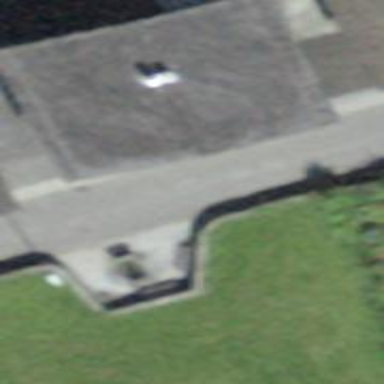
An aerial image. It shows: Retaining wall.